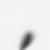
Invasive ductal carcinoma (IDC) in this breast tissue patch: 0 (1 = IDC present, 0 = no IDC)